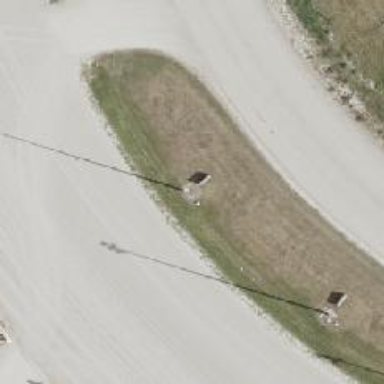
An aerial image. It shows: Floodlight lamp.